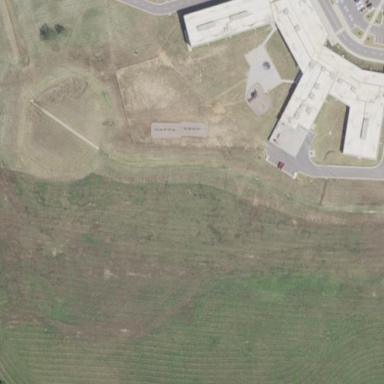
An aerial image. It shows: School.